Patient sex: M
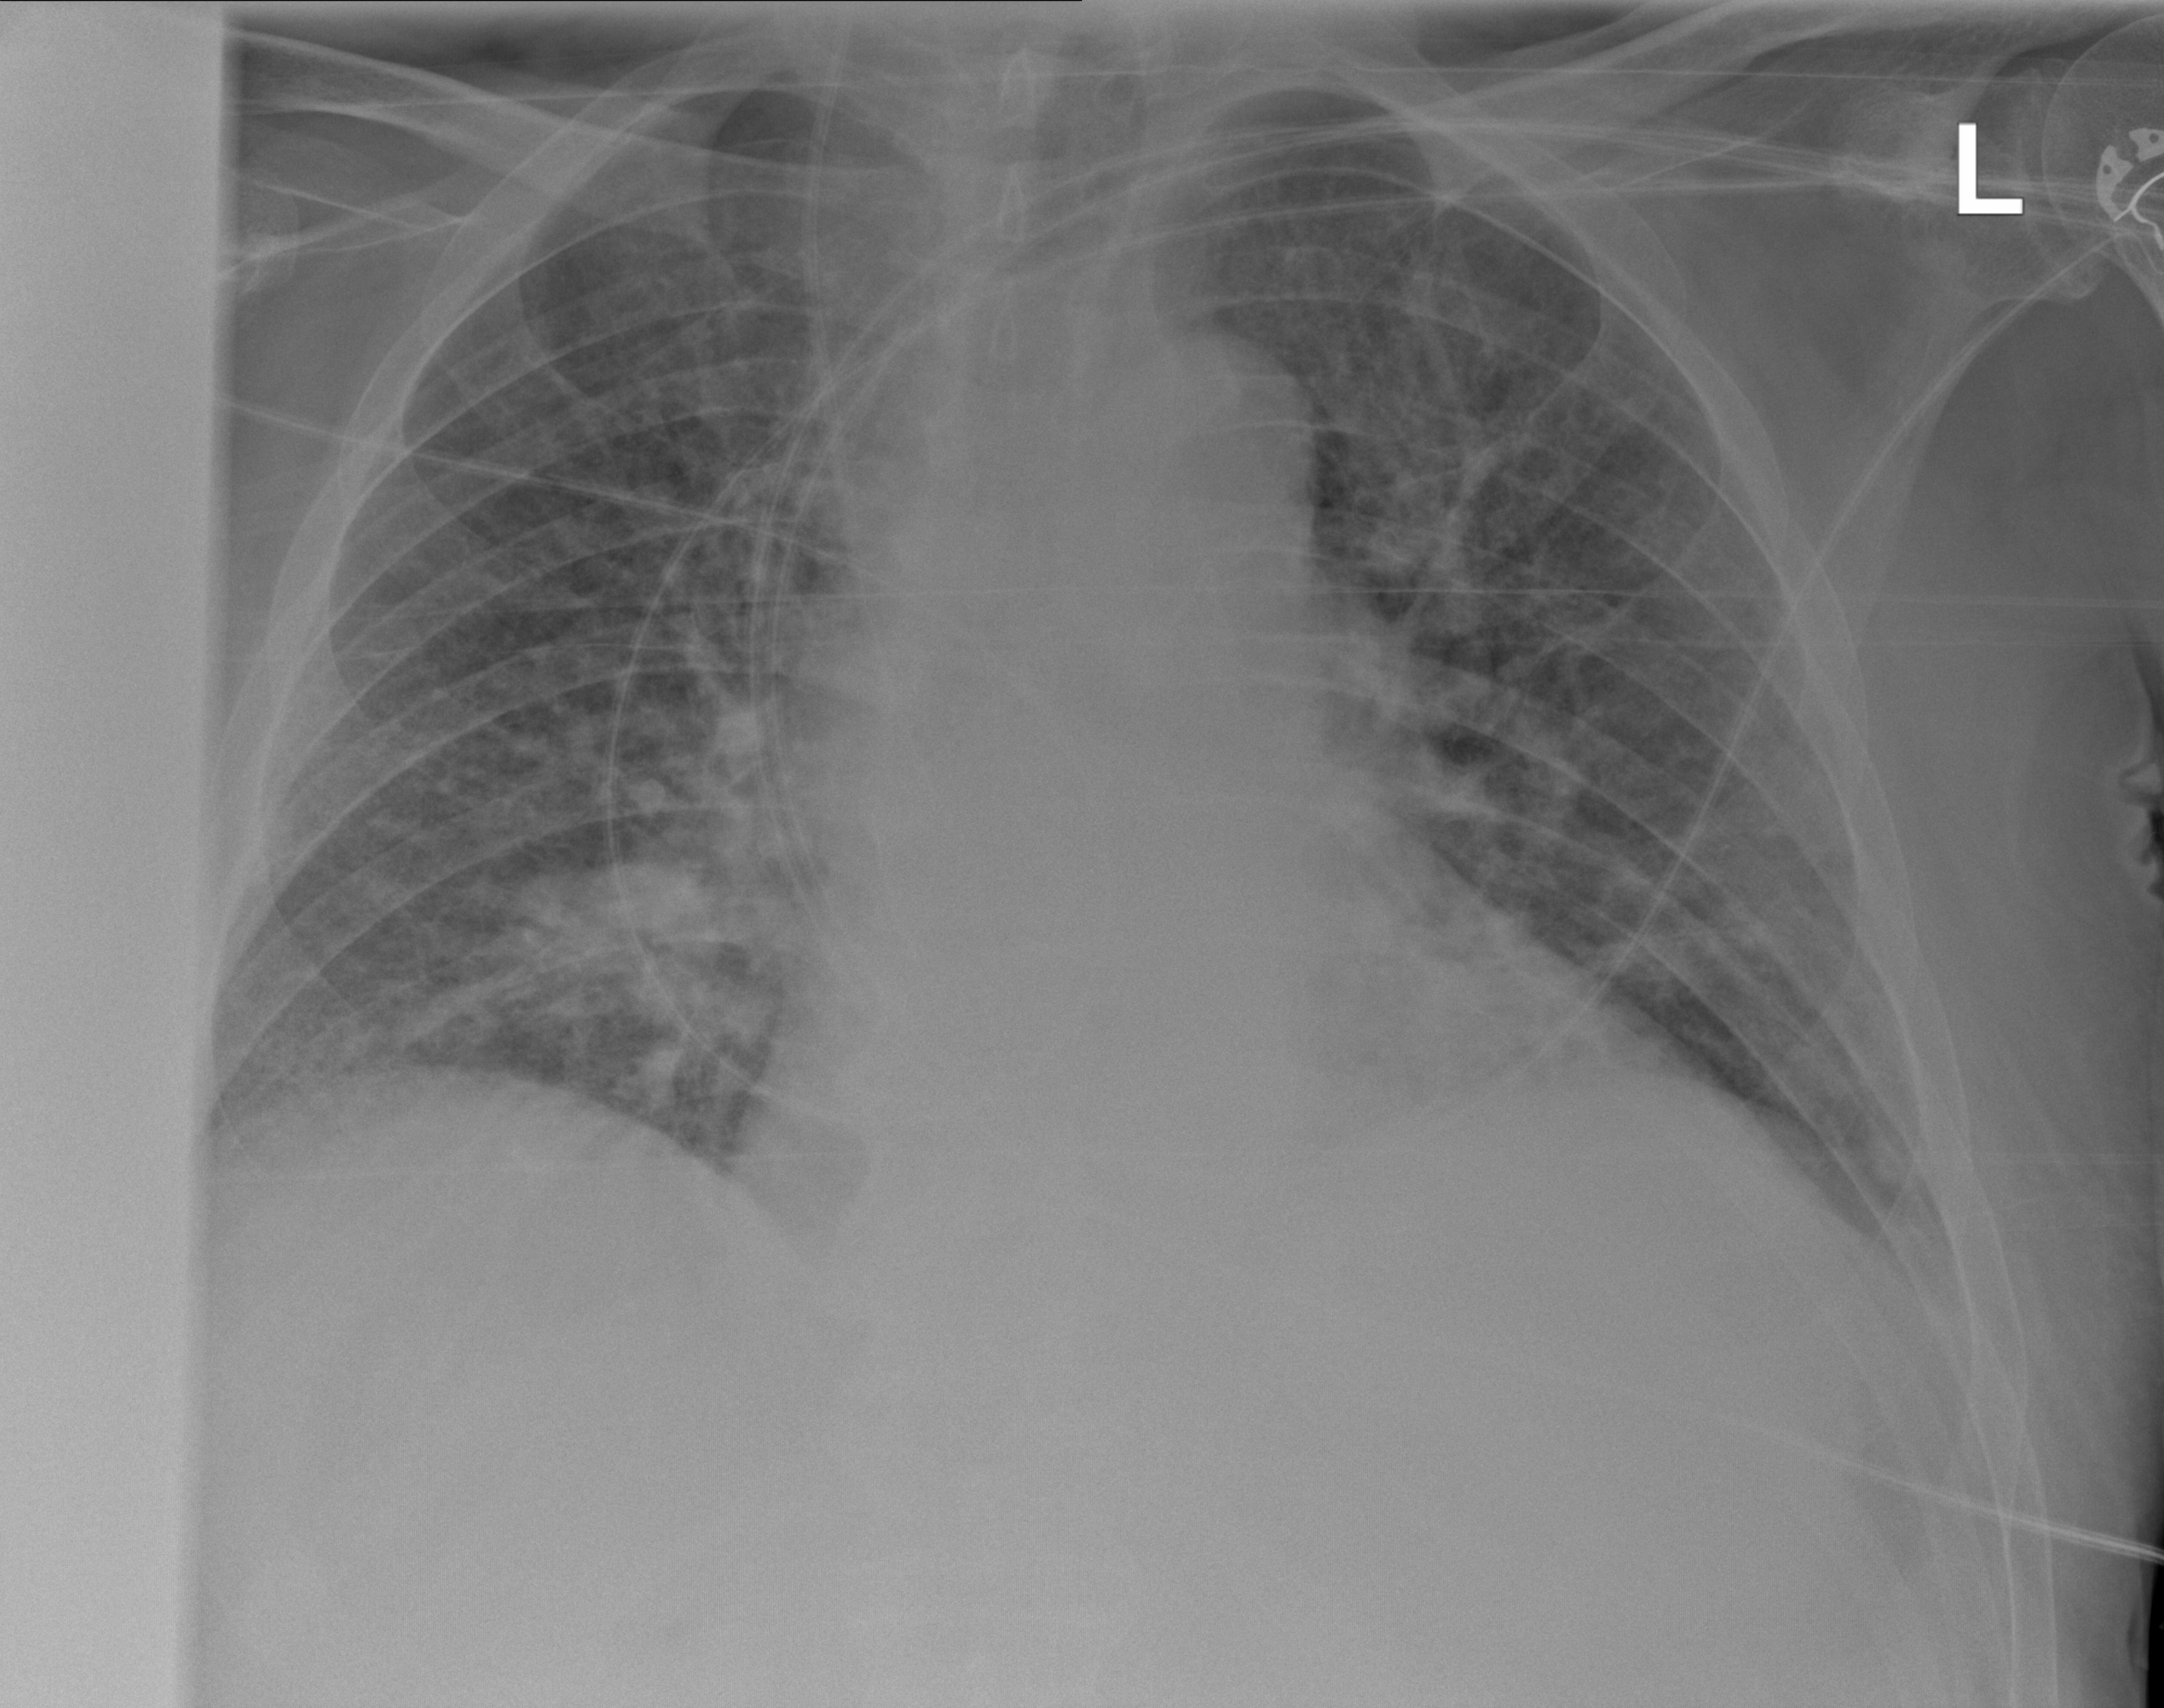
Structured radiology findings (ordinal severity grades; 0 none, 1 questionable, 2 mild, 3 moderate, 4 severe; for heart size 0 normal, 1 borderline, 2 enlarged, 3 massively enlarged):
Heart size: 2
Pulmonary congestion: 2
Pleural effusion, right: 0
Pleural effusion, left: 2
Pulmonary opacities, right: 2
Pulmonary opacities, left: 2
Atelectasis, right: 2
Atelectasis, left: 2